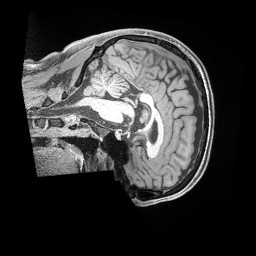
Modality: T1w
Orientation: sagittal
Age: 34
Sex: male
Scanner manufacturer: siemens
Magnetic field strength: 3 T
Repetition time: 2 s
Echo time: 0.00211 s